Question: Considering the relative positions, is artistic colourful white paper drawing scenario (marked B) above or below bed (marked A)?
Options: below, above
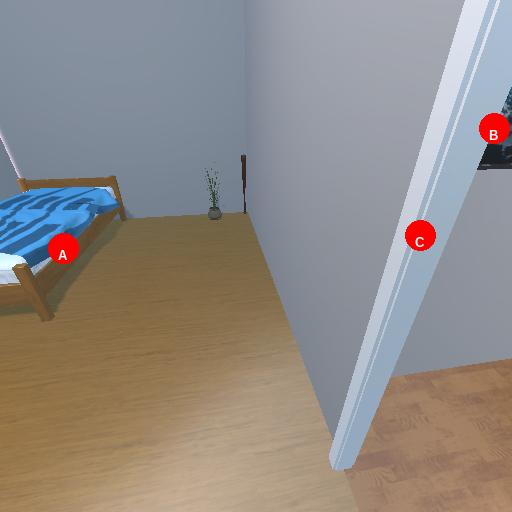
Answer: below